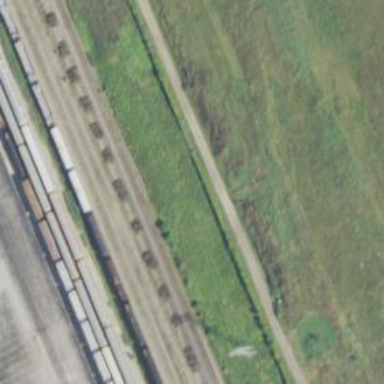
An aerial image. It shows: View of railway yard.